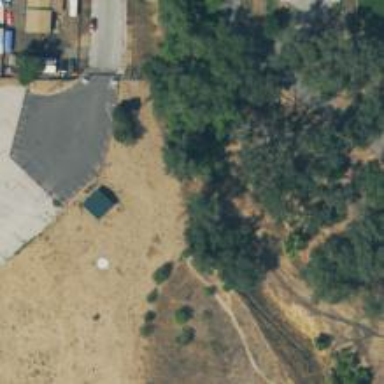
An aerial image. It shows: Disc golf hole.